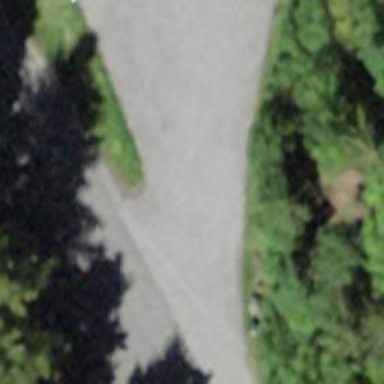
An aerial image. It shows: Unclassified road.